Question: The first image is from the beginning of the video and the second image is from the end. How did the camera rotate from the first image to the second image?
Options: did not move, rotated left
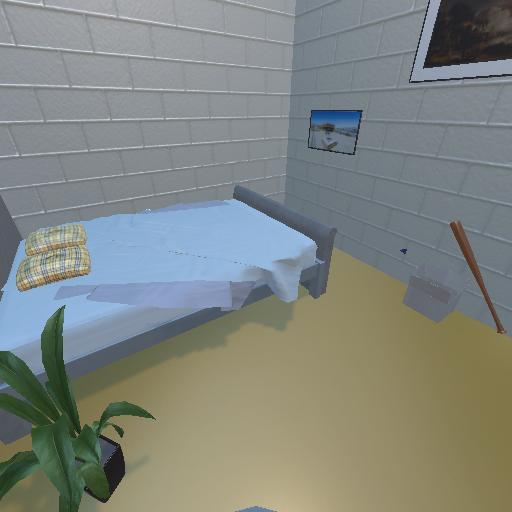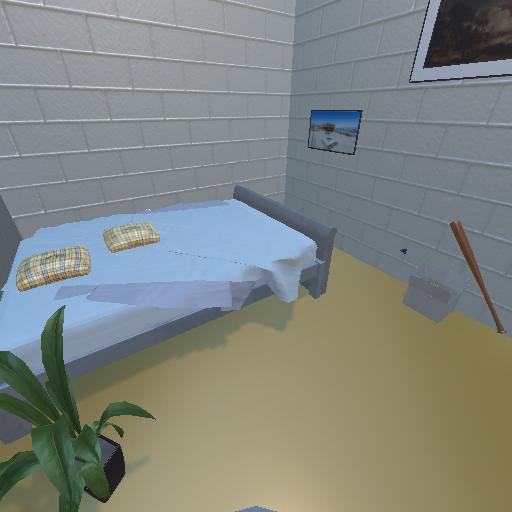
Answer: did not move